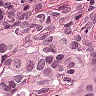
Metastatic tissue present: yes